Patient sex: F
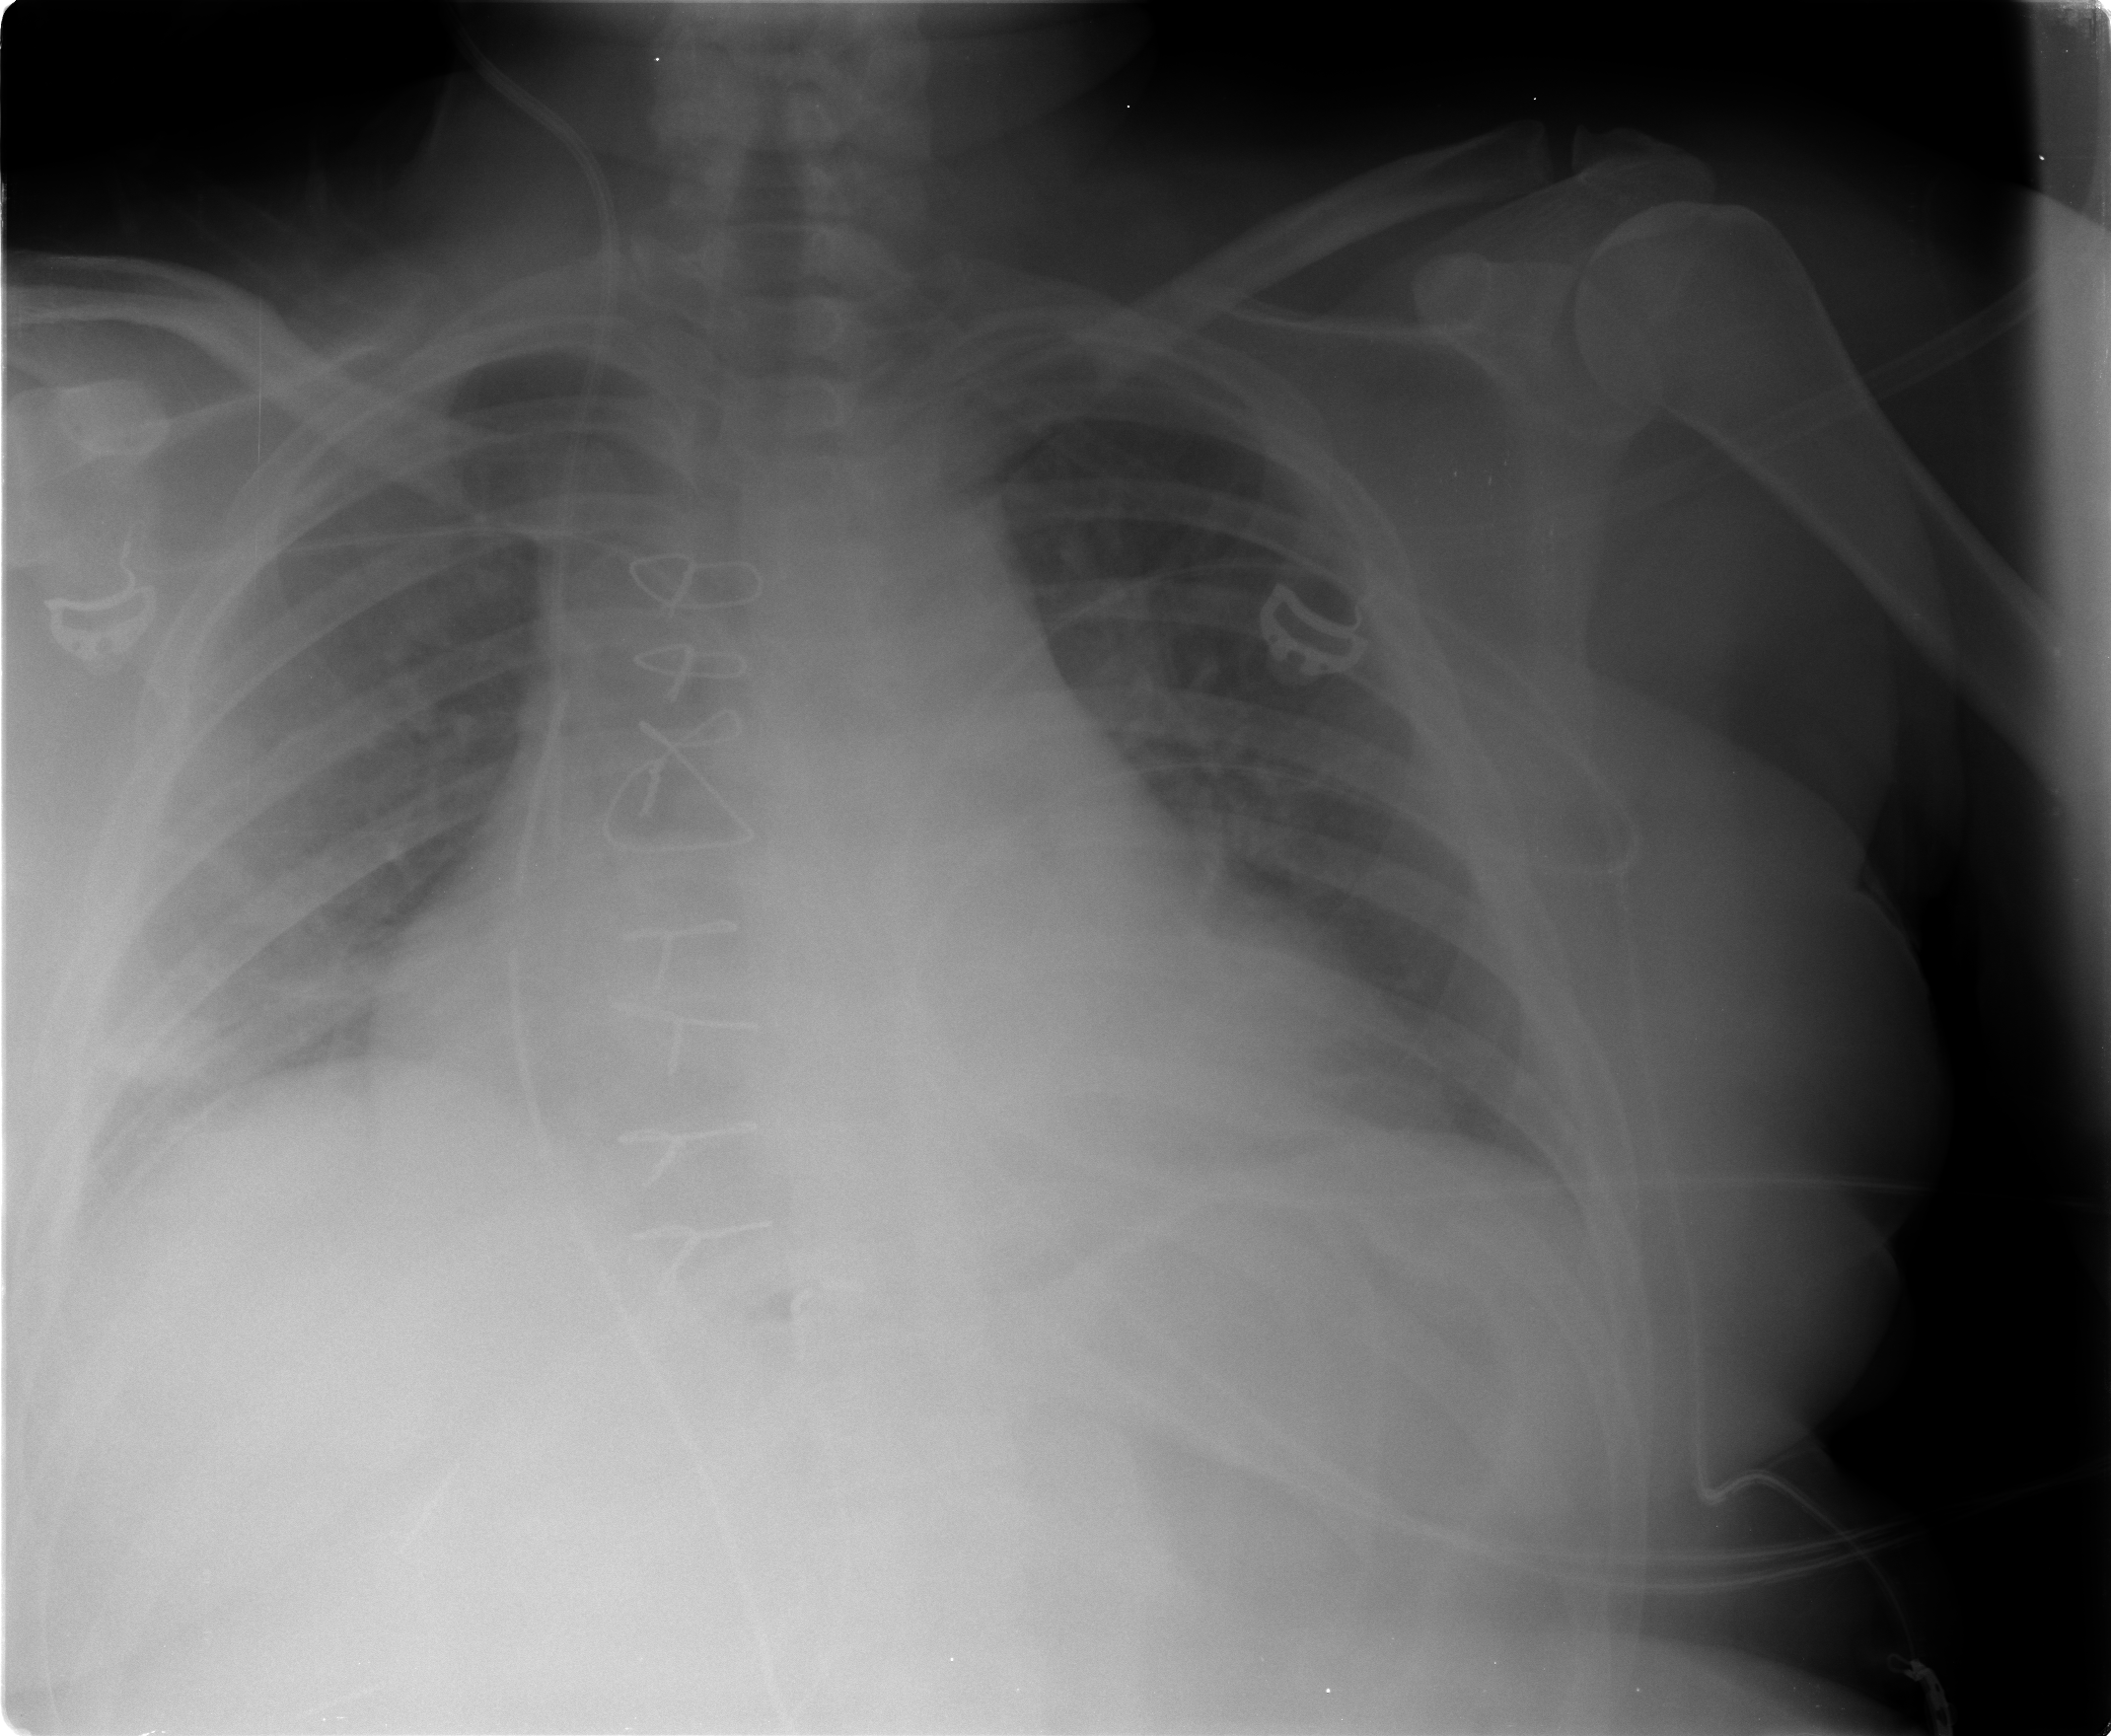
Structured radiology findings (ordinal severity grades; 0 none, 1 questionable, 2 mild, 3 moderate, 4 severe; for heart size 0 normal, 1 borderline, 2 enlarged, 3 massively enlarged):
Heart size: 2
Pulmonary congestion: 2
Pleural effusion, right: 2
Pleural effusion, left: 2
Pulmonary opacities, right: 2
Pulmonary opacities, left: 0
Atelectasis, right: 2
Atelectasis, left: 2